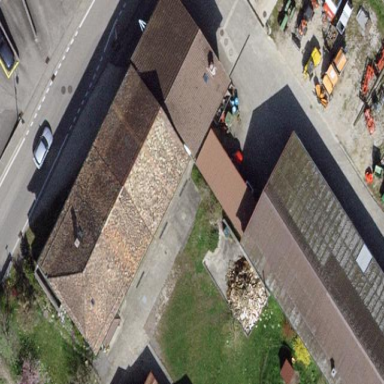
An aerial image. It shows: Simple house.